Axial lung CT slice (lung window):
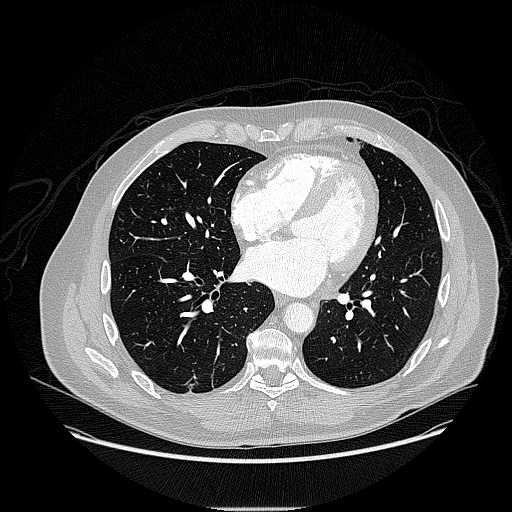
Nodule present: no